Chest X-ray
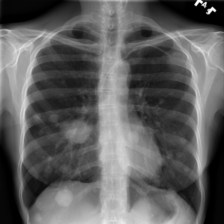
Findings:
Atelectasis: negative
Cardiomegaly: negative
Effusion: negative
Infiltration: negative
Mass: negative
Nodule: positive
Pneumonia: negative
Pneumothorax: negative
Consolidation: negative
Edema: negative
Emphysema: negative
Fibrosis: negative
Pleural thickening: negative
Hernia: negative